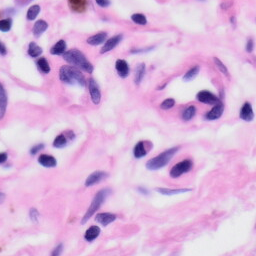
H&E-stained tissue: Skin